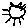
Label: sun